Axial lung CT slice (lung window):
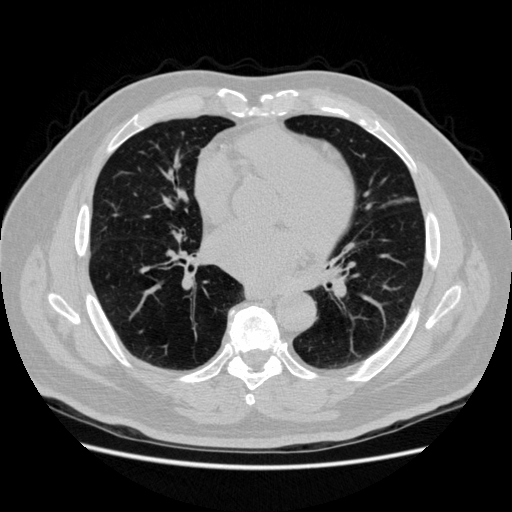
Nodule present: no